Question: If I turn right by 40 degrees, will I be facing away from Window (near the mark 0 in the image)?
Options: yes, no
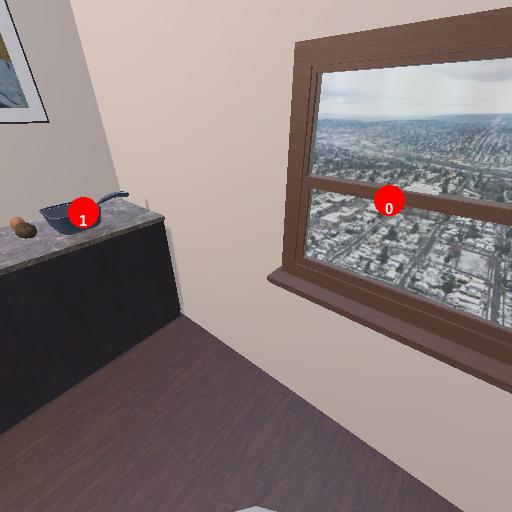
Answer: yes